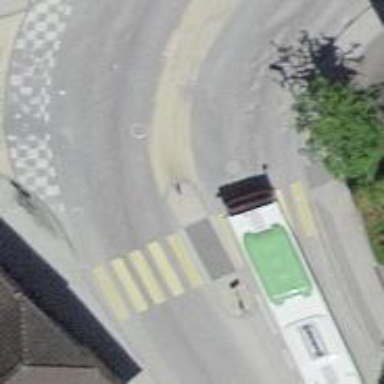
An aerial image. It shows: Zebra crossing on the road.